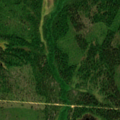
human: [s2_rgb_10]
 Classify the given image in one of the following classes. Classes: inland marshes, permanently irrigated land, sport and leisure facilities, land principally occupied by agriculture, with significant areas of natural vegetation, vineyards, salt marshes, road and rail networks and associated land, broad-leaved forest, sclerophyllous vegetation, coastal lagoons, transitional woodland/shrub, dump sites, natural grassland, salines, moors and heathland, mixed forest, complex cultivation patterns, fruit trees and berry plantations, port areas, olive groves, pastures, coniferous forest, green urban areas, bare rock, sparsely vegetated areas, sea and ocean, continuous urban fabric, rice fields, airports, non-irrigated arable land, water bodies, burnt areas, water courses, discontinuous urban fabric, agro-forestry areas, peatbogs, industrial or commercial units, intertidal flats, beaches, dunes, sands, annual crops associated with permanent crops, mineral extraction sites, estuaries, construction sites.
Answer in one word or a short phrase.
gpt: coniferous forest, mixed forest, transitional woodland/shrub, peatbogs